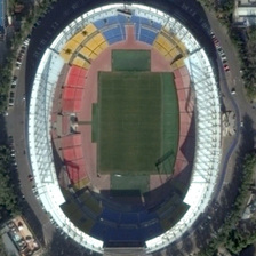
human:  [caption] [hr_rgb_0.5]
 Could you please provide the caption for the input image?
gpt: Standing here is a grand stadium, made up of colorful amphitheaters and football fields.

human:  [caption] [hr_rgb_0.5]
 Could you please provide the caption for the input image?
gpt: Here you will find a huge spectacular stadium composed of various bleachers and a football field.

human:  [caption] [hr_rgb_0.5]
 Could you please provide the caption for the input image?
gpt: Here the huge spectacular stadium consists of colorful bleaching and soccer grounds.

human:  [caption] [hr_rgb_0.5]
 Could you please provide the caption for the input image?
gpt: Here stands a huge and spectacular stadium, composed of colorful bleachers and a football field.

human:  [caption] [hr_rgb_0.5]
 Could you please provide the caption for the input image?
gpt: Here is a huge spectacular stadium composed of colored bleachers and a football field.